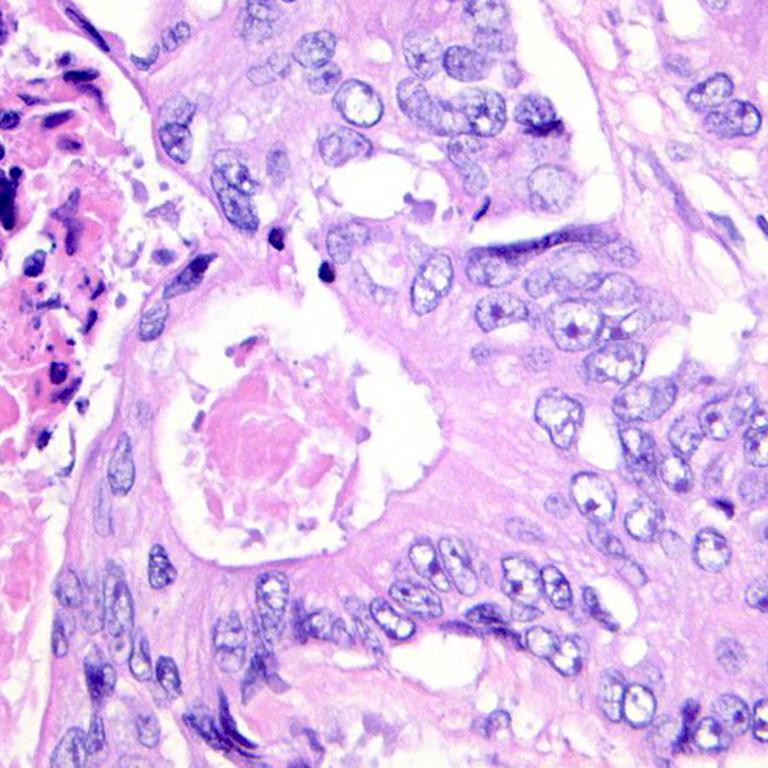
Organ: colon
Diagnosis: adenocarcinomas